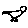
Label: bird